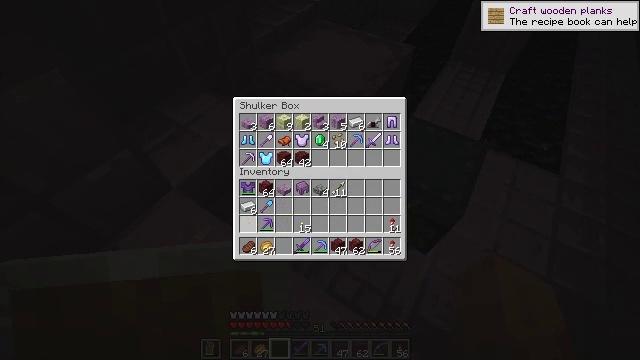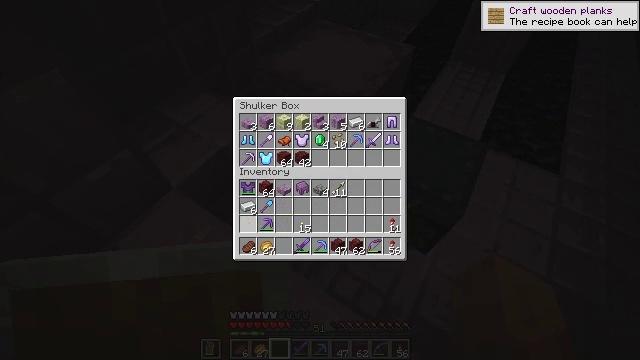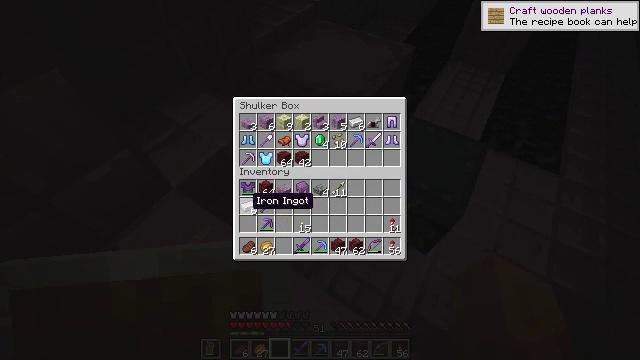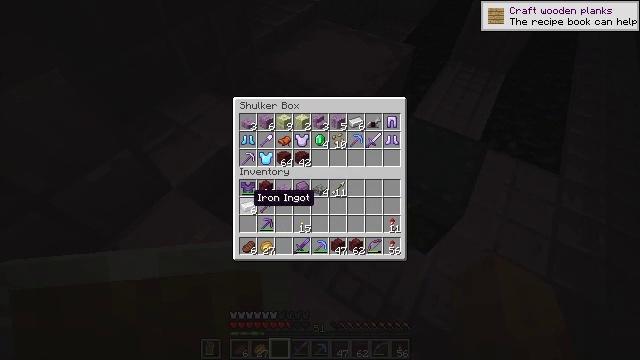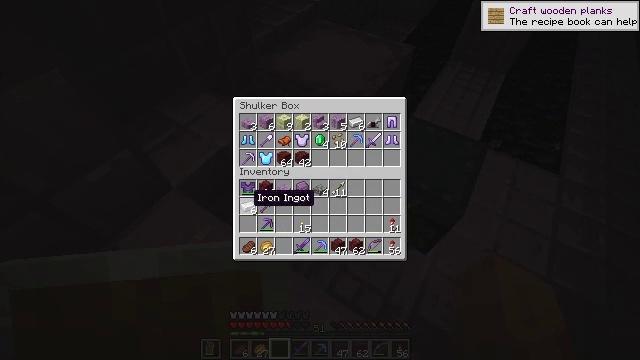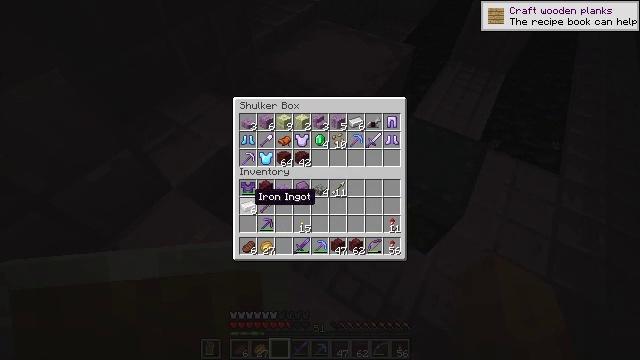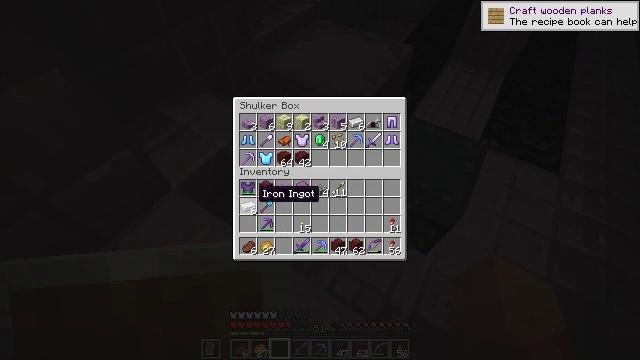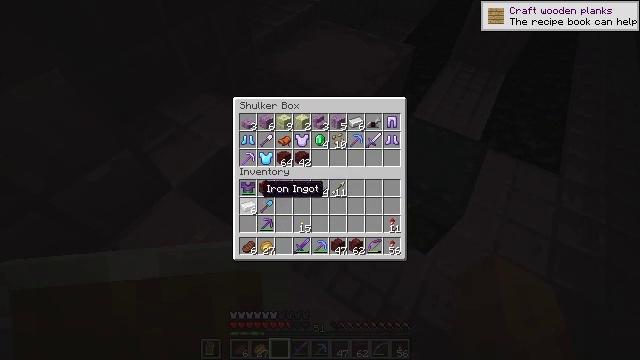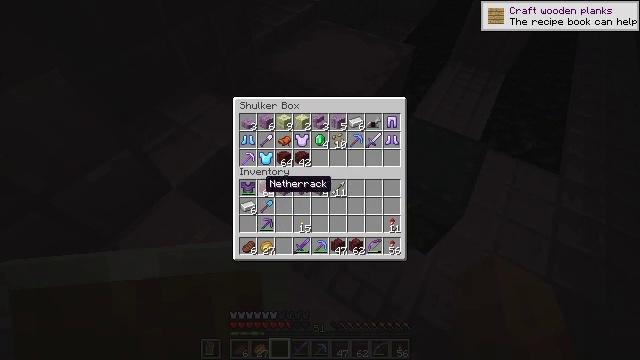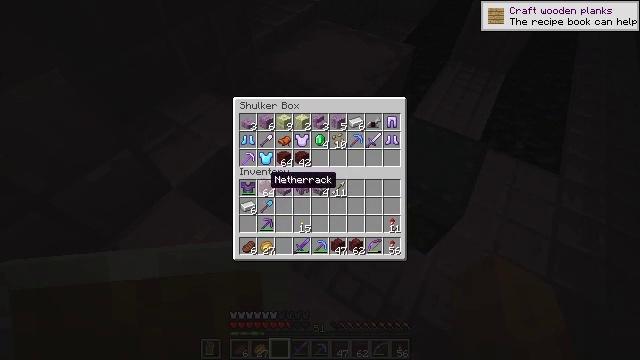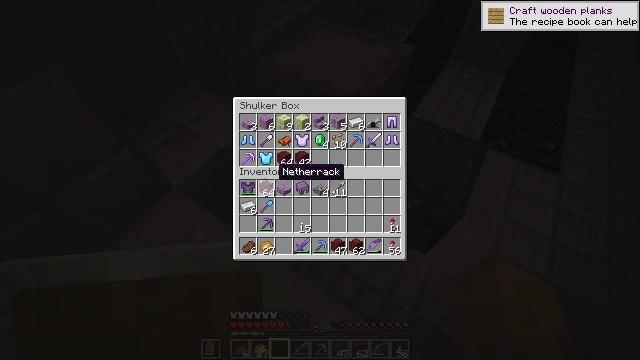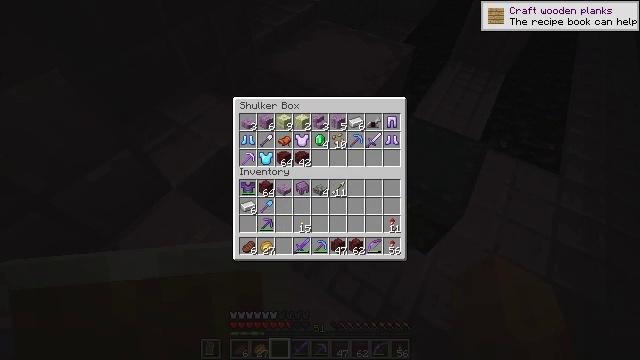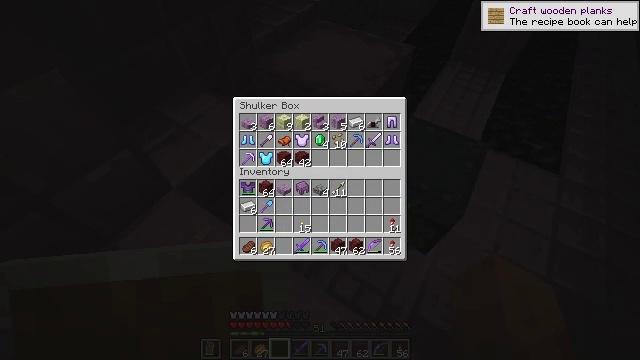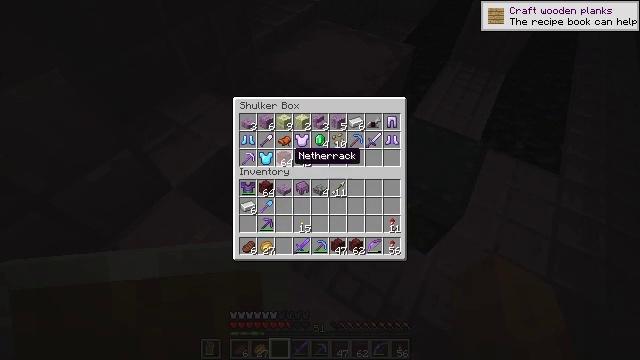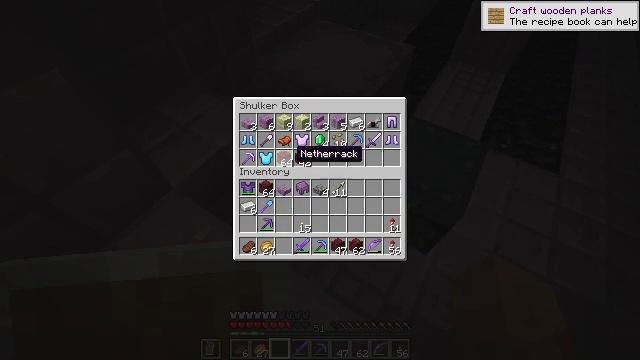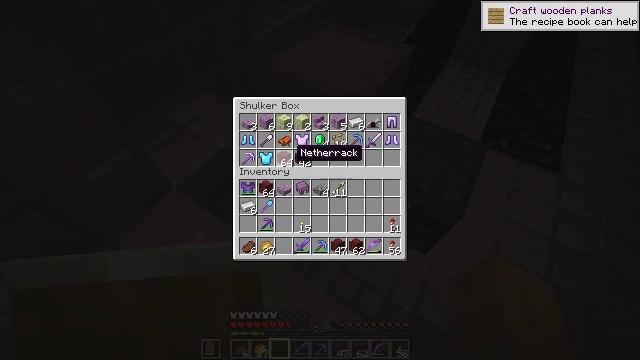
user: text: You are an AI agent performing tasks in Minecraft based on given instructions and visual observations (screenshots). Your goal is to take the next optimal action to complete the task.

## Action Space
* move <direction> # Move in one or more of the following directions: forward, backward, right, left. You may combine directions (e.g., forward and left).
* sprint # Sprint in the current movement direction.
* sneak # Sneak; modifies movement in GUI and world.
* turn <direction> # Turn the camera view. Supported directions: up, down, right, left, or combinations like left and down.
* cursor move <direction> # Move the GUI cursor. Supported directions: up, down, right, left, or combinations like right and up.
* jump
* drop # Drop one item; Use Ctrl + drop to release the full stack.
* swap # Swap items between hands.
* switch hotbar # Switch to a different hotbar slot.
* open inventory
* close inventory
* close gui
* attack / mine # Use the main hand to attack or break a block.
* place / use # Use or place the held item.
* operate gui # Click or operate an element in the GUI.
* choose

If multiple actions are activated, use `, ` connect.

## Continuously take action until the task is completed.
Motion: motion action
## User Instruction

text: Break the shulker box to collect it.
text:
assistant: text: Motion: sneak
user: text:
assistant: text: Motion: sneak
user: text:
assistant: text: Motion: sneak
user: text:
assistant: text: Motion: sneak
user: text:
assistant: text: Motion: sneak
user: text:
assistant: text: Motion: sneak
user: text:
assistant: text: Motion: sneak
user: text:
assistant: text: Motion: sneak
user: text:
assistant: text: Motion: sneak
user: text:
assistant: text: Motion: sneak, cursor move right and up
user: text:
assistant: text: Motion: sneak, cursor move right
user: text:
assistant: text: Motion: sneak
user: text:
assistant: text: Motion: sneak
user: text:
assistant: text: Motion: sneak
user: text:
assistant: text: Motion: sneak
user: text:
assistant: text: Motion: sneak
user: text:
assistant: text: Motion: sneak
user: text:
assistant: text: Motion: sneak
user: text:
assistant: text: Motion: sneak, choose
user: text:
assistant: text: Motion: sneak, choose
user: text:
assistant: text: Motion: sneak
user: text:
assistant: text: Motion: sneak, cursor move right
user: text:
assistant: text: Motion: sneak, choose
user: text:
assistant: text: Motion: sneak, choose
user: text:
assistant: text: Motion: sneak, choose
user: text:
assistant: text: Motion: sneak
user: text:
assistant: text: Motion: sneak, cursor move down
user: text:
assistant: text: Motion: sneak, cursor move down
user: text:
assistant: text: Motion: sneak
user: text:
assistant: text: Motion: sneak